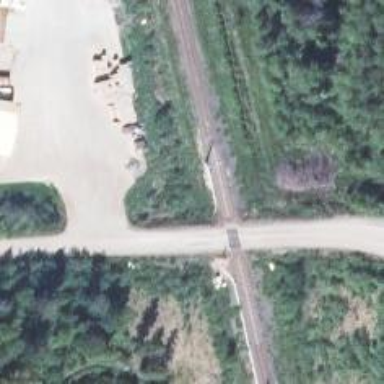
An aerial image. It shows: Continuous rail track.